Question: I'm debugging a pretty large rails project and I've found the rdebug library for emacs to be a huge help. One annoyance, however, has been the pointer in the source showing the wrong line. In the example below, the code is executing line #277 (as shown in the left hand terminal) but the pointer in the code is on the next line (shown in the right hand terminal).

Does anyone have any ideas on how to track down this bug? I think this is in the ruby-debug-extras package but I haven't done any hacking on emacs so I don't even know the right mailing list to report this bug to.
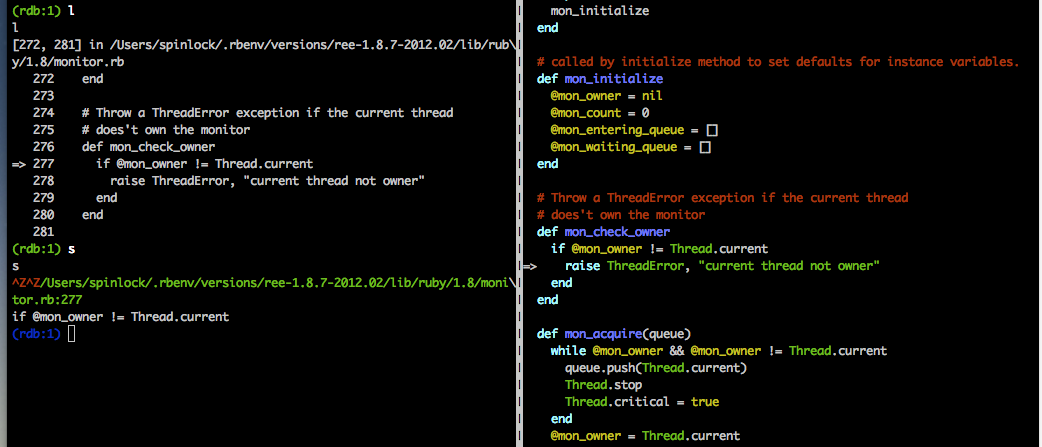
Answer: I can't claim to understand elisp or emacs functions particularly well, but I had the same problem (and some other issues too), and worked out a hack in <URL> of my fork of ruby-debug-extra. The patch just adjusts the 'lineno' variable by one:
'''
--- a/emacs/rdebug-track.el
+++ b/emacs/rdebug-track.el
@@ -212,8 +212,8 @@ problem as best as we can determine."
"line number cue not found"
;;else
(let* ((filename (match-string rdebug-marker-regexp-file-group block-str))
- (lineno (string-to-number
- (match-string rdebug-marker-regexp-line-group block-str)))
+ (lineno (- (string-to-number
+ (match-string rdebug-marker-regexp-line-group block-str)) 1))
'''